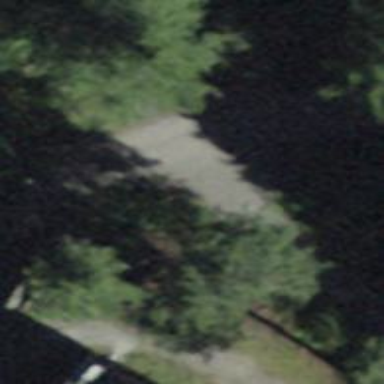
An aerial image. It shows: Path with fine gravel surface.